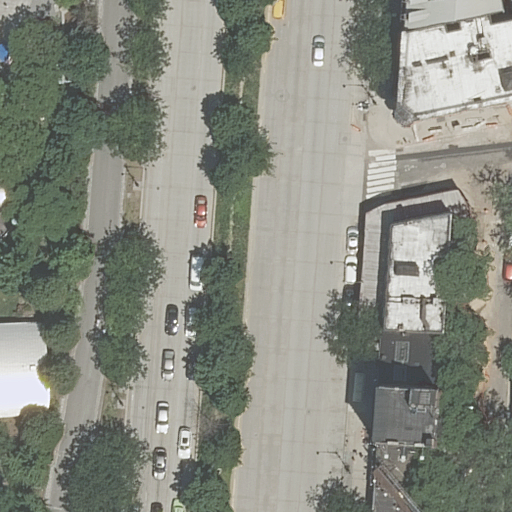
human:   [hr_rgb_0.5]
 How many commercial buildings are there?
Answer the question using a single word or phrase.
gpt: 0

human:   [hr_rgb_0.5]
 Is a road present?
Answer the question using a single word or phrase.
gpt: yes

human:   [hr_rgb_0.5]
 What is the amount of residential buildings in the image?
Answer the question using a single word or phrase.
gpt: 8

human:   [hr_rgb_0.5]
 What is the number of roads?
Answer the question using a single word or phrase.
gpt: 10

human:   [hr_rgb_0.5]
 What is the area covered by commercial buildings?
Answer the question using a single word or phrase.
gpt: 0m2

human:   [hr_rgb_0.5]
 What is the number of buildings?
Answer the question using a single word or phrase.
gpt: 8

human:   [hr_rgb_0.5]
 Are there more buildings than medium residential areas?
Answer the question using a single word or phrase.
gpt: yes

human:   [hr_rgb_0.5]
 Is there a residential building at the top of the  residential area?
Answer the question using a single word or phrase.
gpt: yes

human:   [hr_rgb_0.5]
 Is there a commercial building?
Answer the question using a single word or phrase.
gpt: no

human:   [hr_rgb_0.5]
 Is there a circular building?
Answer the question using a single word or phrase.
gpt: no

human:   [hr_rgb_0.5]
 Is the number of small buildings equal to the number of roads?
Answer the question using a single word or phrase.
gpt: no

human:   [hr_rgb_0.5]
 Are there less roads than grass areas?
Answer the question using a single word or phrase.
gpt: no

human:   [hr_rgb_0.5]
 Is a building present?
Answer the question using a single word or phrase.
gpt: yes

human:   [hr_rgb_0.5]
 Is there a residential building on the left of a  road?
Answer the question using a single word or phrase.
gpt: yes

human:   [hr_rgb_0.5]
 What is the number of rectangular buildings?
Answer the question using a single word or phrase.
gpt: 6

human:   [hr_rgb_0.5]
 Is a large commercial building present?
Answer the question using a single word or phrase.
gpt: no

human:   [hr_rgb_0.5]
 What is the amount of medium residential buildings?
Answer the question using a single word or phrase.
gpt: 6

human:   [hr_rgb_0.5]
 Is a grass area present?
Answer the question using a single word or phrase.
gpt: yes

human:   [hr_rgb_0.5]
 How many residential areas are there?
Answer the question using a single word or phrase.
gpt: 1

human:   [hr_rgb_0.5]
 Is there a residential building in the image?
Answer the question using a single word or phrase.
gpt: yes

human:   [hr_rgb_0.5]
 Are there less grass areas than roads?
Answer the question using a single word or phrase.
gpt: yes

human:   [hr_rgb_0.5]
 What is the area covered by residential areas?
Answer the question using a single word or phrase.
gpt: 1382m2

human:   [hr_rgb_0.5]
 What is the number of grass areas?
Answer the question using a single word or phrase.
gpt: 2

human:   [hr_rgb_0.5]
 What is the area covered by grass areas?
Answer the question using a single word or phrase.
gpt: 175m2

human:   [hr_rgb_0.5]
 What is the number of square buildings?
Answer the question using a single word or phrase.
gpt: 0

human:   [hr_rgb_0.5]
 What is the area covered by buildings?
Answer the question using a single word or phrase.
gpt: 1151m2

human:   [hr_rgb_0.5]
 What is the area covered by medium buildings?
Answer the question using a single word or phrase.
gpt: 1062m2

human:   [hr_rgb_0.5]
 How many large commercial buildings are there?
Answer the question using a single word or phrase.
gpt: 0

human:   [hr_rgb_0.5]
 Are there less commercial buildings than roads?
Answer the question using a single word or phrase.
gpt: yes

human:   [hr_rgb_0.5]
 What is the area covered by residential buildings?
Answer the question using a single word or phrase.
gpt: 1151m2

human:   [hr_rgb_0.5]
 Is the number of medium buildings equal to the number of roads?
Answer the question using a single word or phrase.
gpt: no

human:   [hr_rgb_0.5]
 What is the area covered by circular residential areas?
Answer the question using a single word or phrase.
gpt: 0m2

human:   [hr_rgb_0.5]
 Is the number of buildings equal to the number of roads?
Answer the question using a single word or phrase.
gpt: no

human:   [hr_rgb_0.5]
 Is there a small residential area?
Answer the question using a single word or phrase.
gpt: no

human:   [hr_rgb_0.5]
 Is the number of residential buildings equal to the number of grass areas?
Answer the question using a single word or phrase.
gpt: no

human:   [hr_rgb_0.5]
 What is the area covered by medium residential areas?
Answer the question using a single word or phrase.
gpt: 0m2

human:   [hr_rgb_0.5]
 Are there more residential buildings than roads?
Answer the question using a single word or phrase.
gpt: no

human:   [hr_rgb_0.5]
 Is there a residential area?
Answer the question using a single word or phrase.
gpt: yes

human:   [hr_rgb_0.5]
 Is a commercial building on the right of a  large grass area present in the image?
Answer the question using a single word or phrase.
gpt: no

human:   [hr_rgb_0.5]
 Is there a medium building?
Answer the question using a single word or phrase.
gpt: yes

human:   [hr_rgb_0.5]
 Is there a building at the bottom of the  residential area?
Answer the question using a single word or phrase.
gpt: no

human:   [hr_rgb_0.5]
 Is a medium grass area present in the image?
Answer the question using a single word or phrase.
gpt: no

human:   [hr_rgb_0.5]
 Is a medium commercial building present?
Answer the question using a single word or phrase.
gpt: no

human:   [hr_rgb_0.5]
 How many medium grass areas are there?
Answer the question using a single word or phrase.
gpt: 0

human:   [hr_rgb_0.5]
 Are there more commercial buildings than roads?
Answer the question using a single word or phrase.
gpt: no

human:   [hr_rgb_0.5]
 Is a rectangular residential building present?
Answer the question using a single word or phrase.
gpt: yes

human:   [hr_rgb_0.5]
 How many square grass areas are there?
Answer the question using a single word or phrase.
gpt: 0

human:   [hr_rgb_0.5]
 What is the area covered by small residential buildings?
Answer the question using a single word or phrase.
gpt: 89m2

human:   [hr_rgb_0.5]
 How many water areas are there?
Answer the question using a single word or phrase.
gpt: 0

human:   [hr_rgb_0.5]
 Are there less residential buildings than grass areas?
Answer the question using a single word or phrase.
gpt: no

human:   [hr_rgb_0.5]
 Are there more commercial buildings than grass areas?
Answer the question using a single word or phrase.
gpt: no

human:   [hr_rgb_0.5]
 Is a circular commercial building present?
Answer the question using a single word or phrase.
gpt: no

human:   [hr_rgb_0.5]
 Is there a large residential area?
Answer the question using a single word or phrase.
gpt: yes

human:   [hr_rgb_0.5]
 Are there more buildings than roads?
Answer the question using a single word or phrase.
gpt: no

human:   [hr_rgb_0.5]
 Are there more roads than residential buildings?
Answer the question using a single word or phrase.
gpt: yes

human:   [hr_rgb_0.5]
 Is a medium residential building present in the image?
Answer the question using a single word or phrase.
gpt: yes

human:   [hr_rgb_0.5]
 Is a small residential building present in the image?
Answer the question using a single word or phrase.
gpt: yes

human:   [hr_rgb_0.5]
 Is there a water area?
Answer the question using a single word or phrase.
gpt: no

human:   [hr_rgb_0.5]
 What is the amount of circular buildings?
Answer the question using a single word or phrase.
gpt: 0

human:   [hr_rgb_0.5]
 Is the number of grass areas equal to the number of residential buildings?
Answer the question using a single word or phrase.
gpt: no

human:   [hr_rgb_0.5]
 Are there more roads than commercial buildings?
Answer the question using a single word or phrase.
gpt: yes

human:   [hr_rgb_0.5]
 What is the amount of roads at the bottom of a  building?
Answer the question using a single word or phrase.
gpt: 5

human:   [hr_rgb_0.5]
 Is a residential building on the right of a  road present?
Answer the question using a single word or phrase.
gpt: yes

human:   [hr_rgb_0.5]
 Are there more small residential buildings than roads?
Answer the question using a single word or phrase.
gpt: no